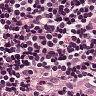
Metastatic tissue present: no